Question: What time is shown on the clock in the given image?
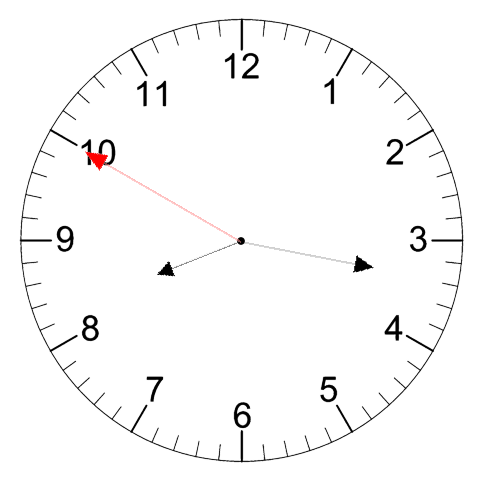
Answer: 08:16:50